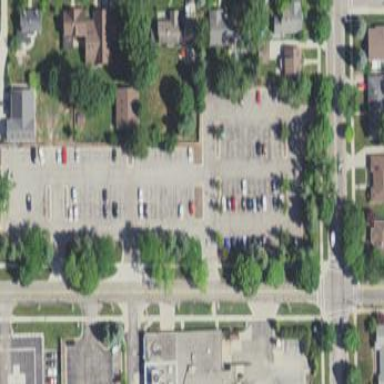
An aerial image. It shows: Parking area.